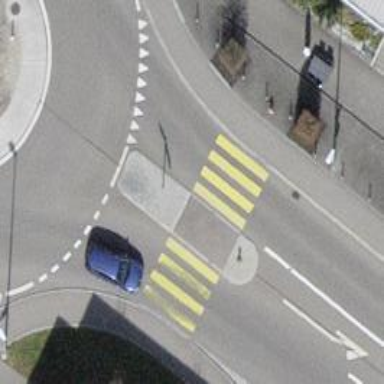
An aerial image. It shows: Uncontrolled zebra crossing with pedestrian island.